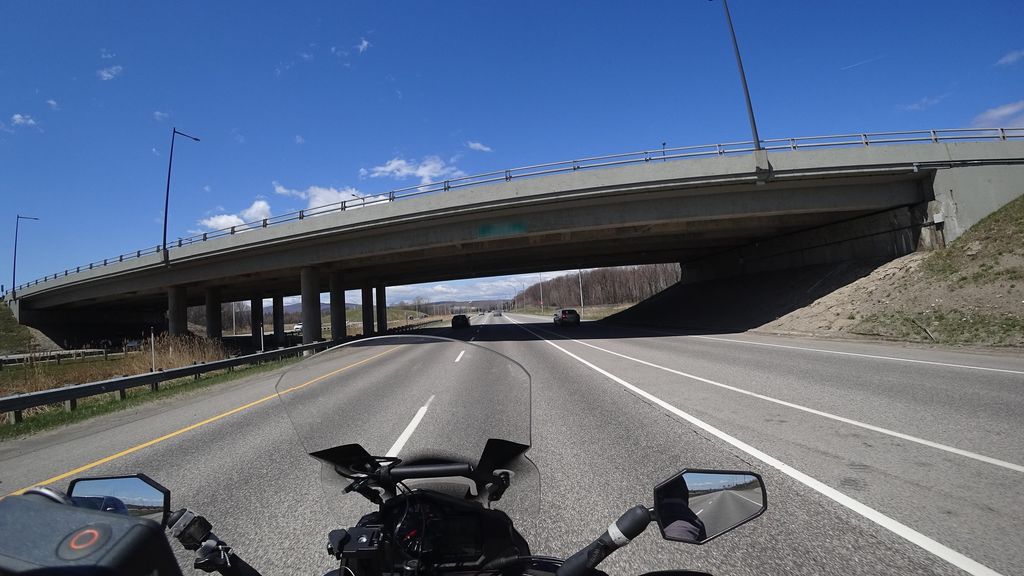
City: quebec_city